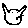
Label: cat